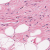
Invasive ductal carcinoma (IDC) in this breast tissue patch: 0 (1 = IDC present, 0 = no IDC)